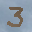
Label: 3